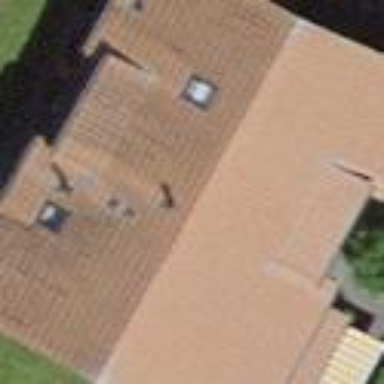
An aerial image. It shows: Building with gabled roof made of roof tiles.